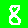
Digit: 8